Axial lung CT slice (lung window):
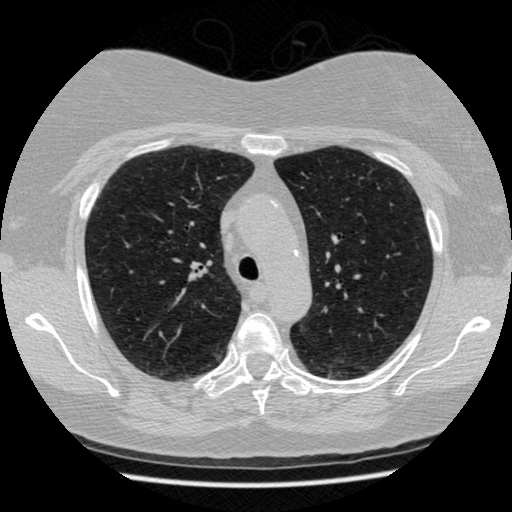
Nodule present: no